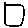
Label: square